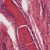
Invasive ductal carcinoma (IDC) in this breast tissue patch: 0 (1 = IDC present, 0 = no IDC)